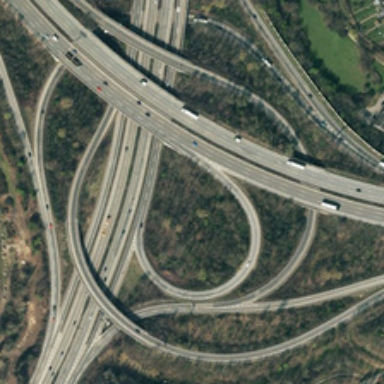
Many green trees are near a viaduct with some cars .